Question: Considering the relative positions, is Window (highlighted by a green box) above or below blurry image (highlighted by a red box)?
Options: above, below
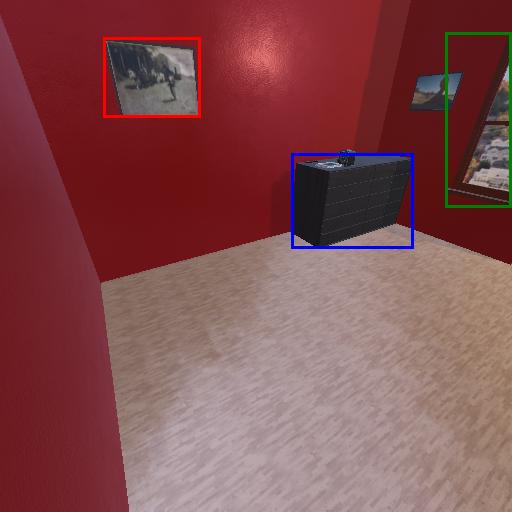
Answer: above